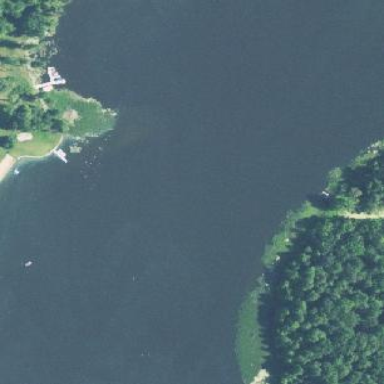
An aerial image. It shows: Serene lake surrounded by nature.